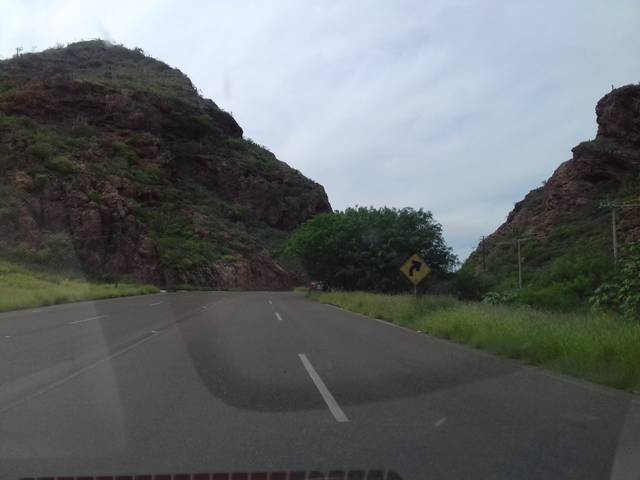
Region: Mexico
Coordinates: 27.949, -111.068